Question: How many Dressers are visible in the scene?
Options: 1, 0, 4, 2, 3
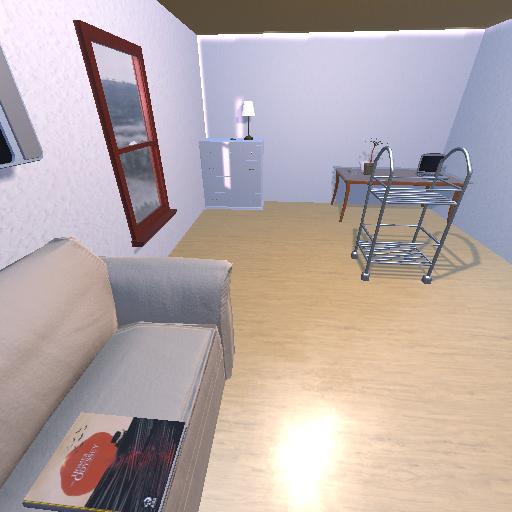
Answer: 1